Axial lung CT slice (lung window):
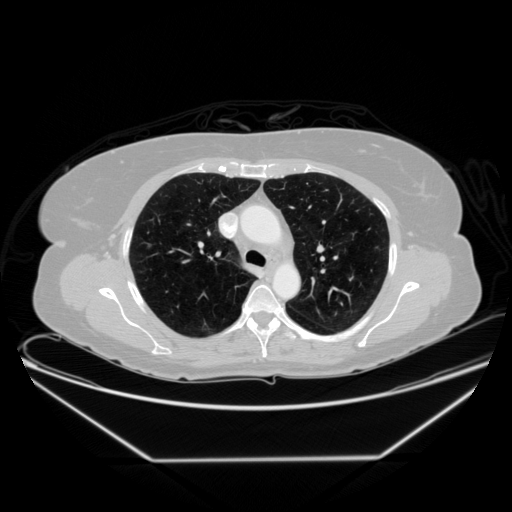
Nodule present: no